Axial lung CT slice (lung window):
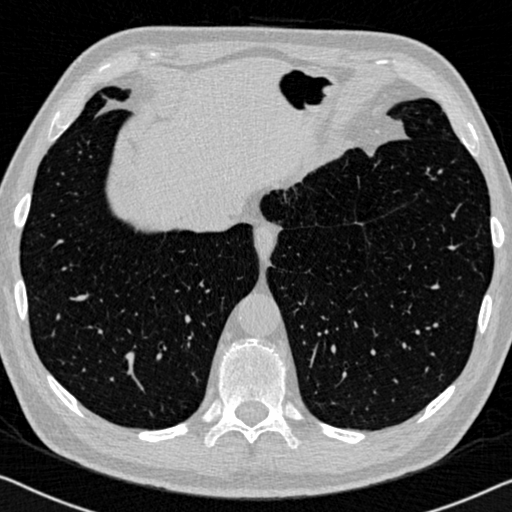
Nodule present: no